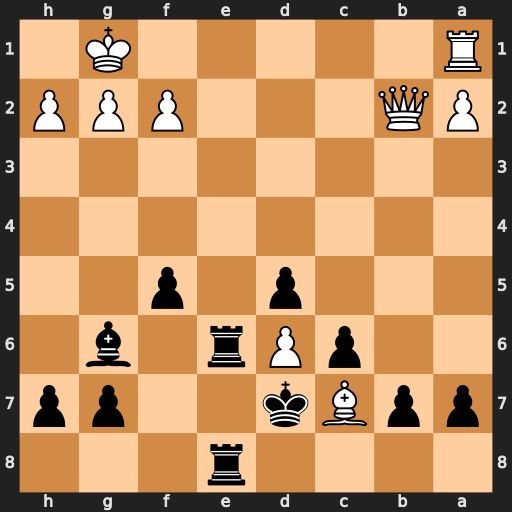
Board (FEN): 4r3/ppBk2pp/2pPr1b1/3p1p2/8/8/PQ3PPP/R5K1
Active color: b
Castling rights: -
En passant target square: -
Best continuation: Re1+ Rxe1 Rxe1#